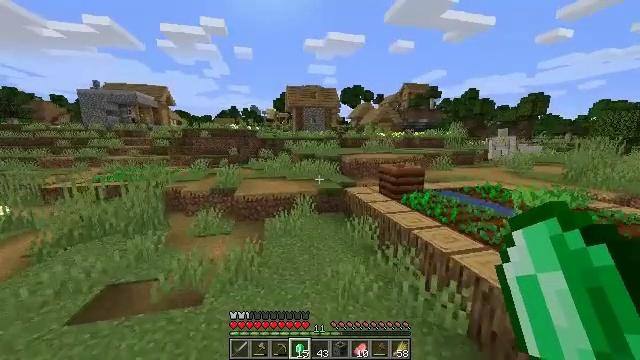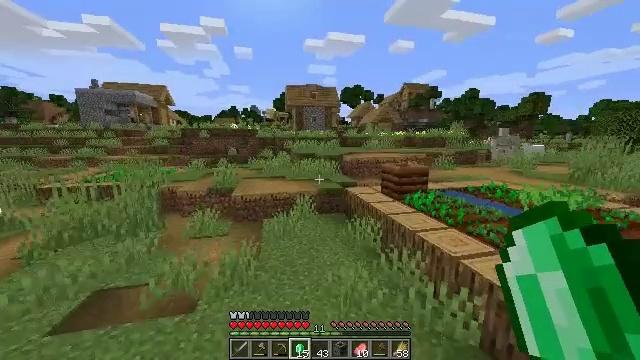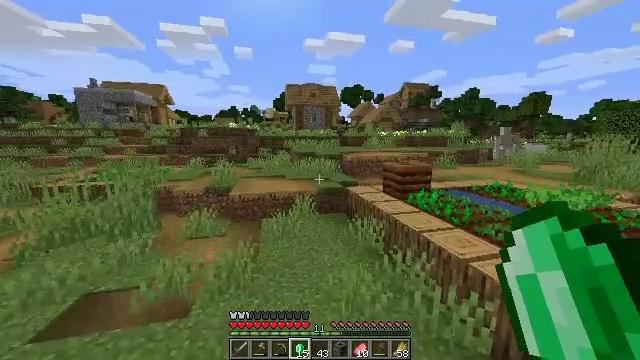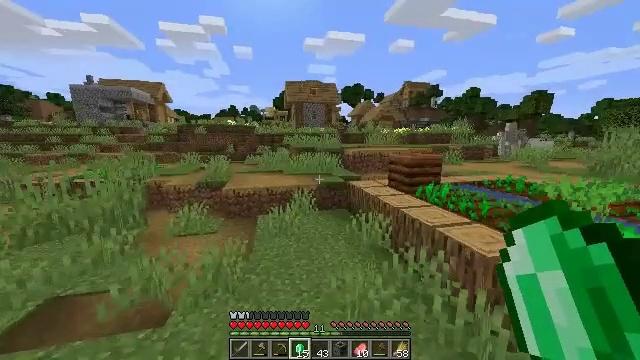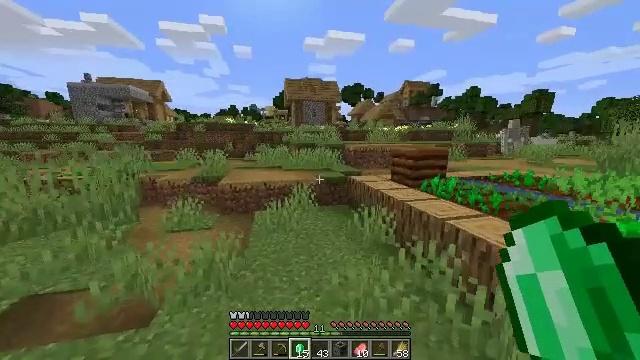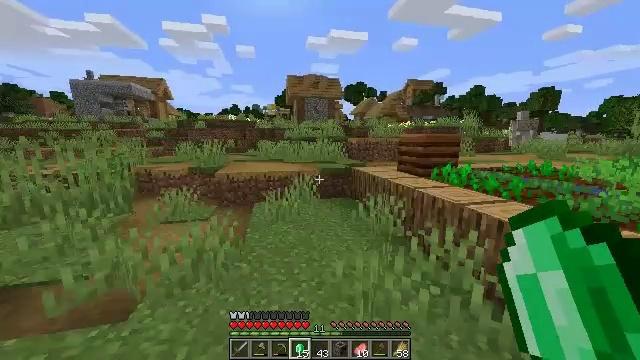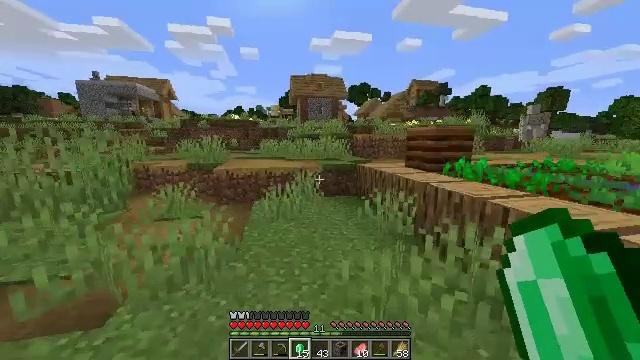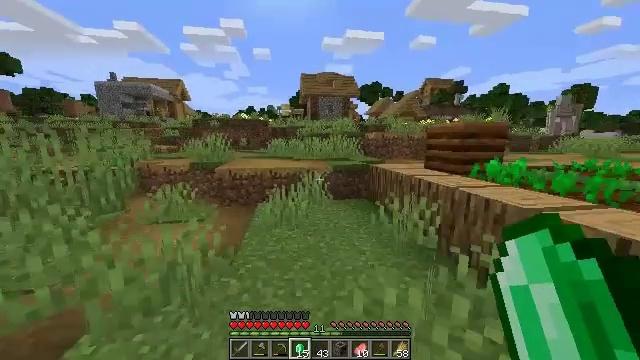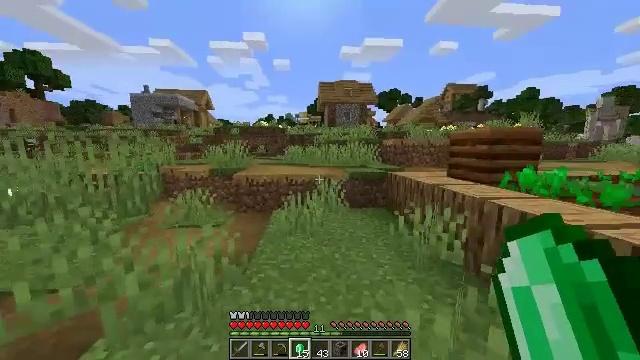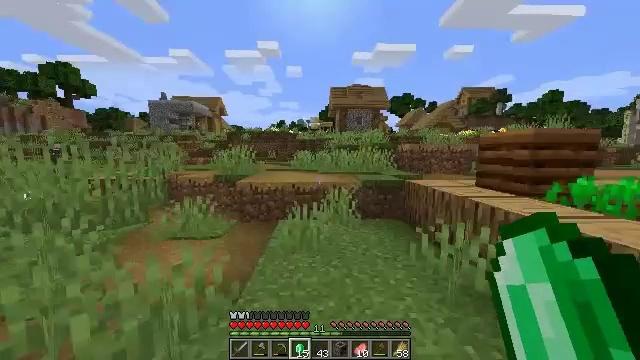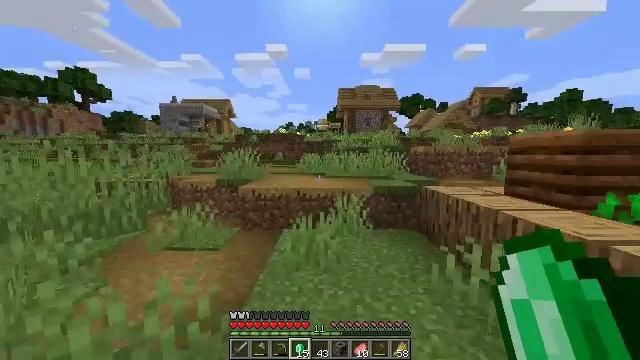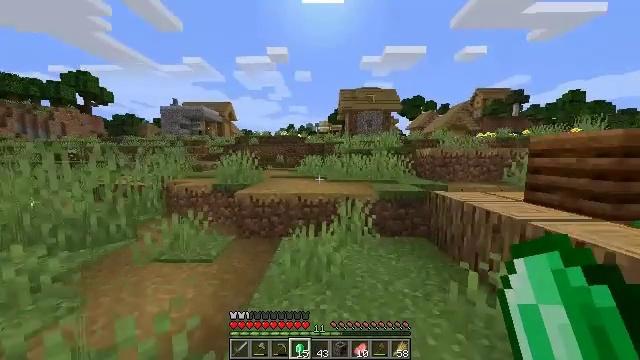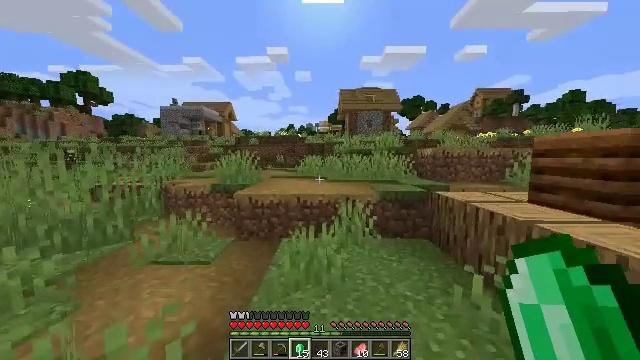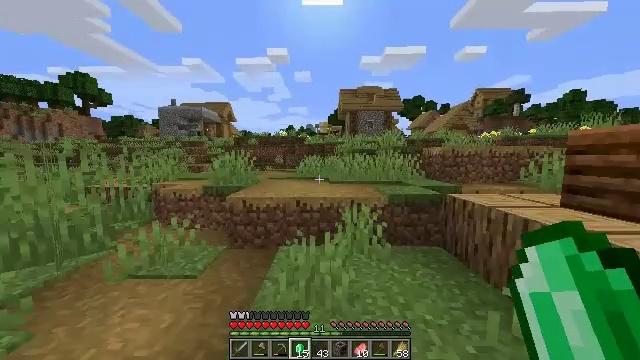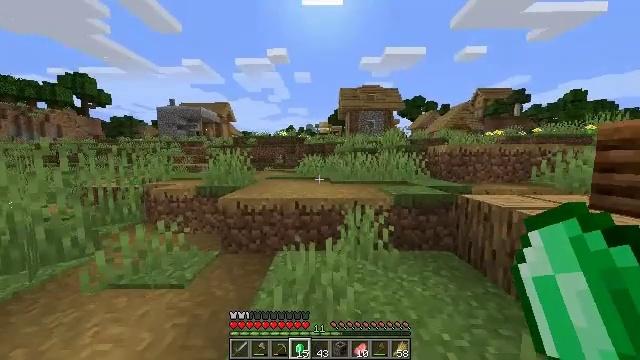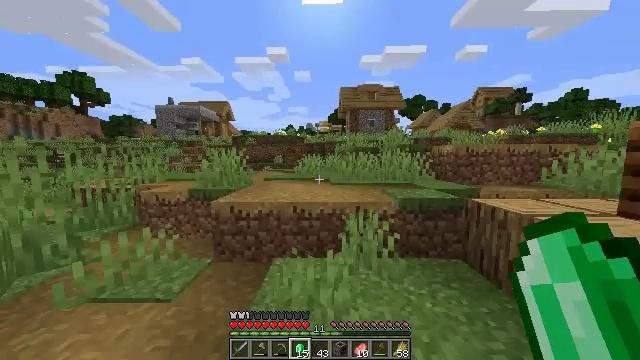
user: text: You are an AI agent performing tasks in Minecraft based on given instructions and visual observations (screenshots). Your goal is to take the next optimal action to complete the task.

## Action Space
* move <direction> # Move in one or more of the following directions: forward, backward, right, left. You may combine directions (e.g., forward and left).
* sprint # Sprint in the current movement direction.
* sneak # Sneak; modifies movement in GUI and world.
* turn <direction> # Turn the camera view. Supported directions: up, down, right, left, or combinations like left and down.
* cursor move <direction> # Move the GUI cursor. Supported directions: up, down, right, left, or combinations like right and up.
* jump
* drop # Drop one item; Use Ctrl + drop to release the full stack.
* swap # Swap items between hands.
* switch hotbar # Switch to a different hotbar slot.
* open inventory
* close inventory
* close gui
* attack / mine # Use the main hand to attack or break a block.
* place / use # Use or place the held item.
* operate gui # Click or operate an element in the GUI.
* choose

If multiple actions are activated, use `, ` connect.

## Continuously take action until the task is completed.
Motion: motion action
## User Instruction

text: Recycle the grindstone by mining it.
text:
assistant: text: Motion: move forward, jump
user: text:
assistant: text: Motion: move forward, jump
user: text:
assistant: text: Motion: move forward, jump
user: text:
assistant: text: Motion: move forward, jump
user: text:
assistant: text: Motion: move forward, jump
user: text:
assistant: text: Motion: move forward
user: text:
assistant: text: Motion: move forward, turn left
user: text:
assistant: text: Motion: move forward, turn left and up
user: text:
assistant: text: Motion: move forward, turn left and up
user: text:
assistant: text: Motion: move forward, turn left
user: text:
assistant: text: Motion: move forward
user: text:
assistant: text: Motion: move forward
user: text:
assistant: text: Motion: move forward
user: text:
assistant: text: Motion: move forward
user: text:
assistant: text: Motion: move forward
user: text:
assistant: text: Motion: move forward
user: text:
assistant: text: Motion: move forward
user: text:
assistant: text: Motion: move forward
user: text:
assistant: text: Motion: move forward
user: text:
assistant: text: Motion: move forward, turn left and down, jump
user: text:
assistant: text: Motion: move forward, turn left and down, jump
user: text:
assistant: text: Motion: move forward, turn left and down, jump
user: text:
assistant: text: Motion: move forward, jump
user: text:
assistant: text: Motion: move forward, jump
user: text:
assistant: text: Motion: move forward, jump
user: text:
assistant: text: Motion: move forward, jump
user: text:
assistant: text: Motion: move forward, jump
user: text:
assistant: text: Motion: move forward, jump
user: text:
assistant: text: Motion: move forward, jump
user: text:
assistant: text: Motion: move forward, jump